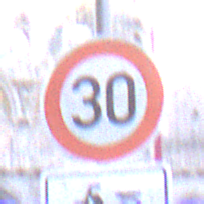
Verkehrszeichen: Geschwindigkeit30
Zusatzzeichen unten: HinweisDurchSinnbild19
Umgebung: Outdoor, Urban
Tageszeit: SunriseSunset
Wetter: PartlyCloudy
Licht: Natural
Jahreszeit: NotSpecified
Kontrast: LowContrast